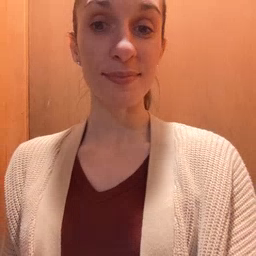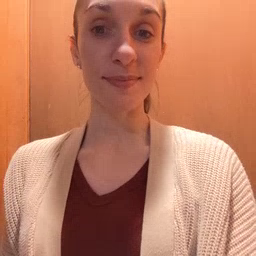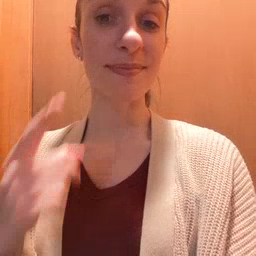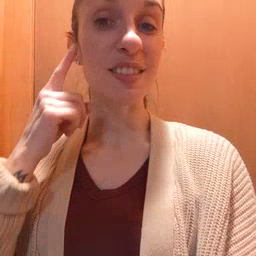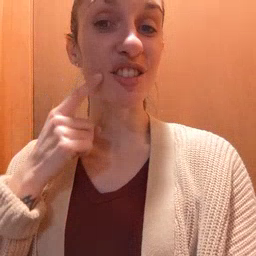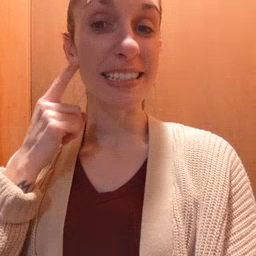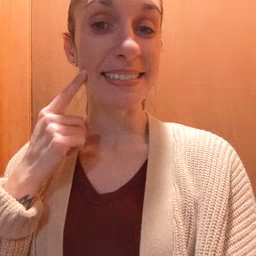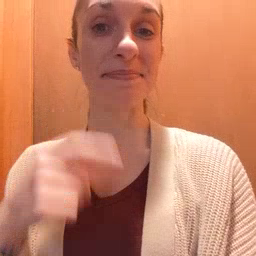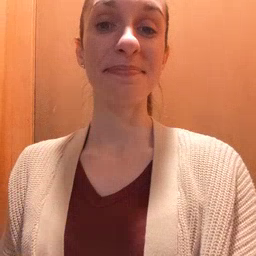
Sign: cheek